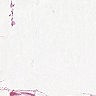
Metastatic tissue present: no